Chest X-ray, PA view. Patient: 58 years old, sex M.
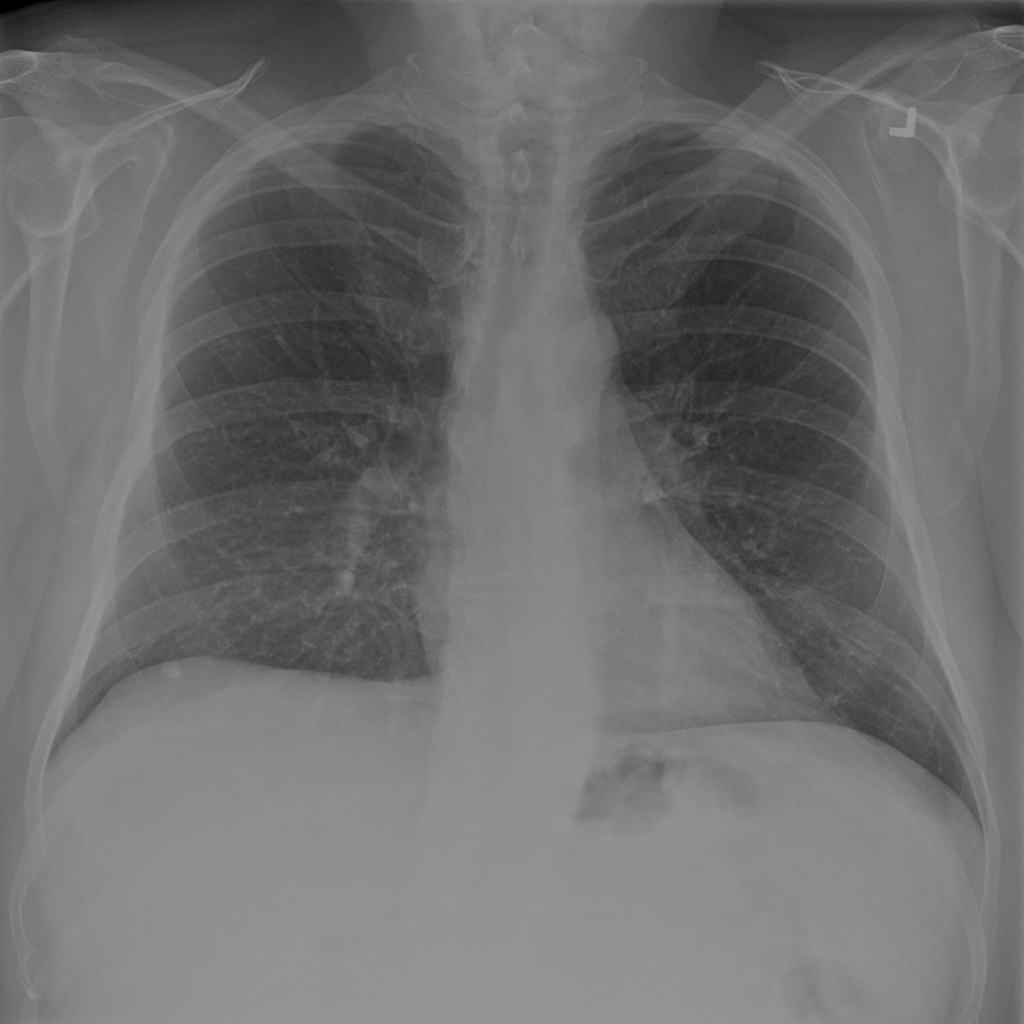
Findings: No Finding